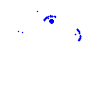
Particle: pion